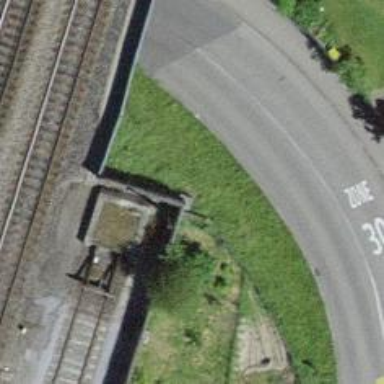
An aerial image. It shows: Retaining wall.